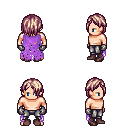
a pixel art fantasy rpg character, male body template, human, light skin, maroon tattered cape, metal pants, white blonde bangs hairstyle, metal gloves, maroon shoes, four views (front, back, left, right), 2x2 character sprite sheet, small pixel art, hard edges, no anti-aliasing